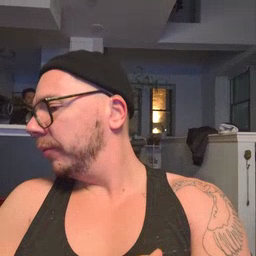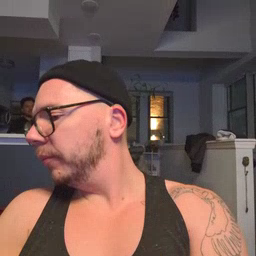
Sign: there